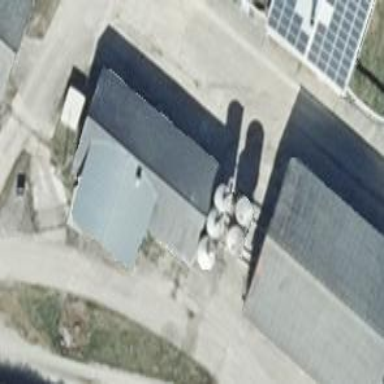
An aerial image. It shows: Storage tank used for storing crops.